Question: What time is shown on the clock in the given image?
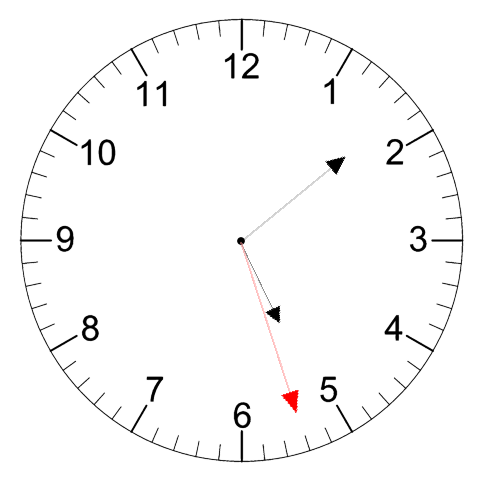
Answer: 05:08:27